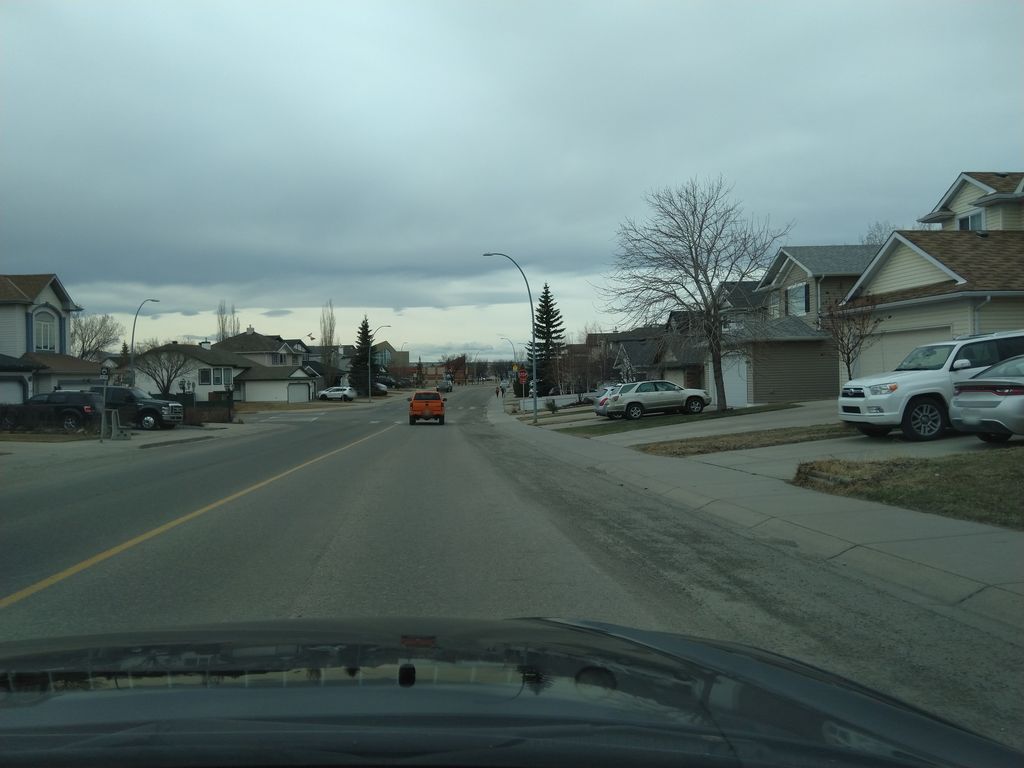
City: calgary